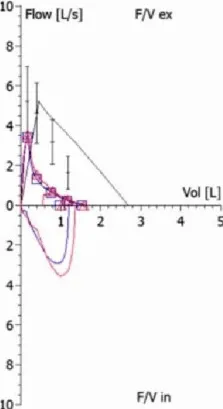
Spirometry findings of the younger sister. . Spirometric measurement of the younger sister showed mixed restrictive and obstructive airway disease. . FVC = forced vital capacity; FEV = forced expiratory volume; PEF = peak expiratory flow; PIF = peak inspiratory flow; FET = forced expiratory time.
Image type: pathology (fish)